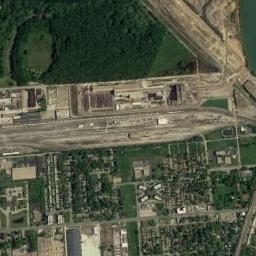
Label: railway_station